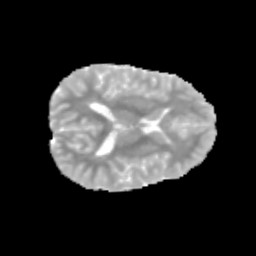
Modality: MD
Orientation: axial
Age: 12
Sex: male
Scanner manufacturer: siemens
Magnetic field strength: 3 T
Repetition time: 3.8 s
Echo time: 0.07 s